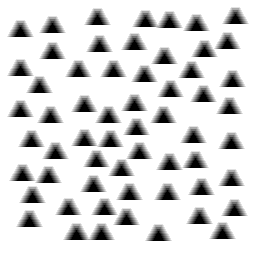
Squares: 0
Triangles: 59
Stars: 0
Total shapes: 59